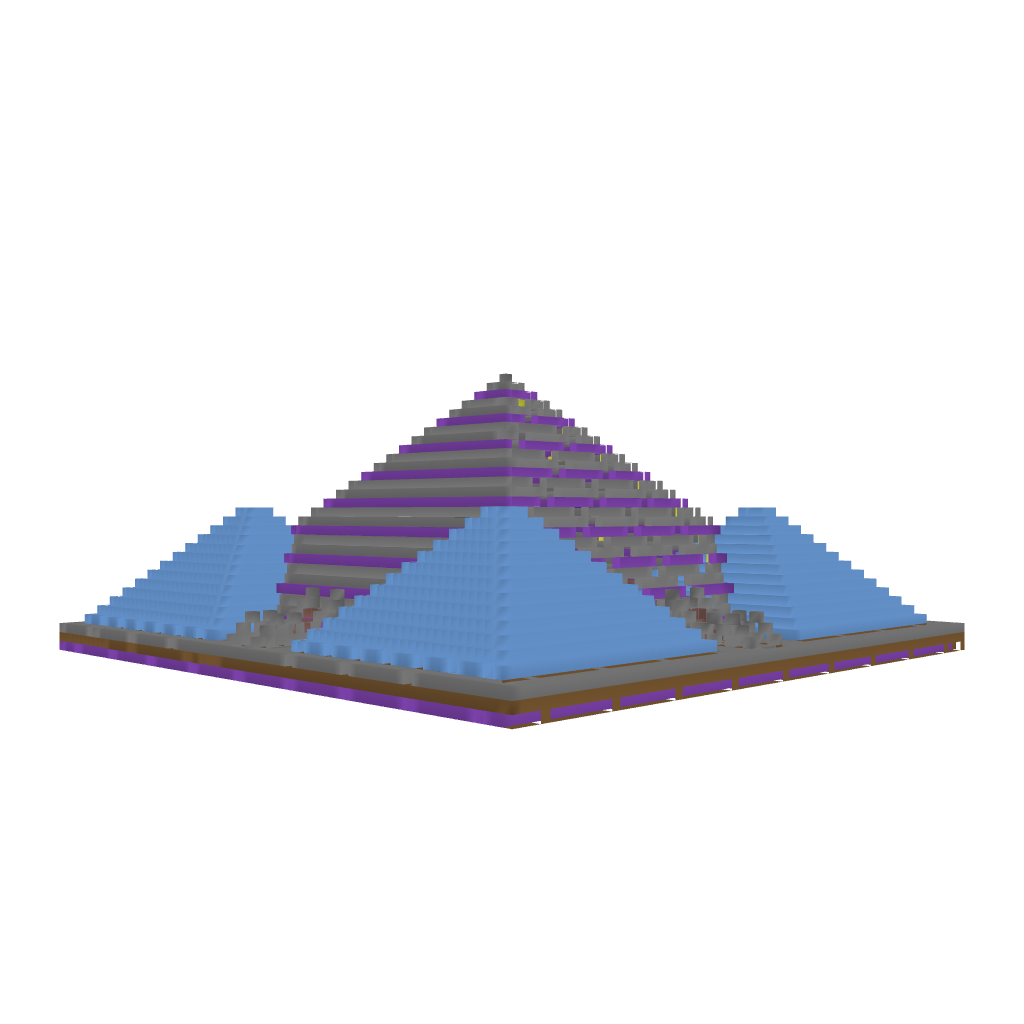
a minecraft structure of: Pyramid Spawn high quality